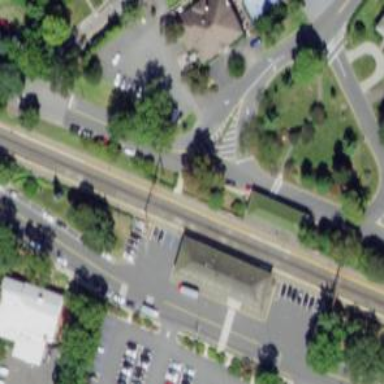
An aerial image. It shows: Circular junction on residential road.